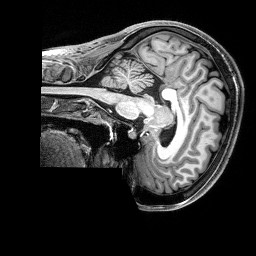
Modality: T1w
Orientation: sagittal
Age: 24
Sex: female
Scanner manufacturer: siemens
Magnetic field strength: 3 T
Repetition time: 2.8 s
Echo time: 0.00212 s